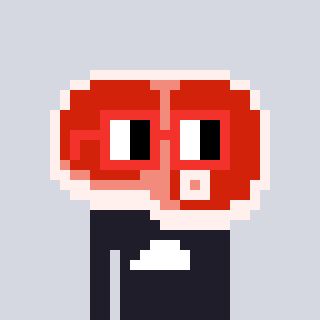
a pixel art character with square red glasses, a steak-shaped head and a grayscale-colored body on a cool background